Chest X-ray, PA view. Patient: 49 years old, sex M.
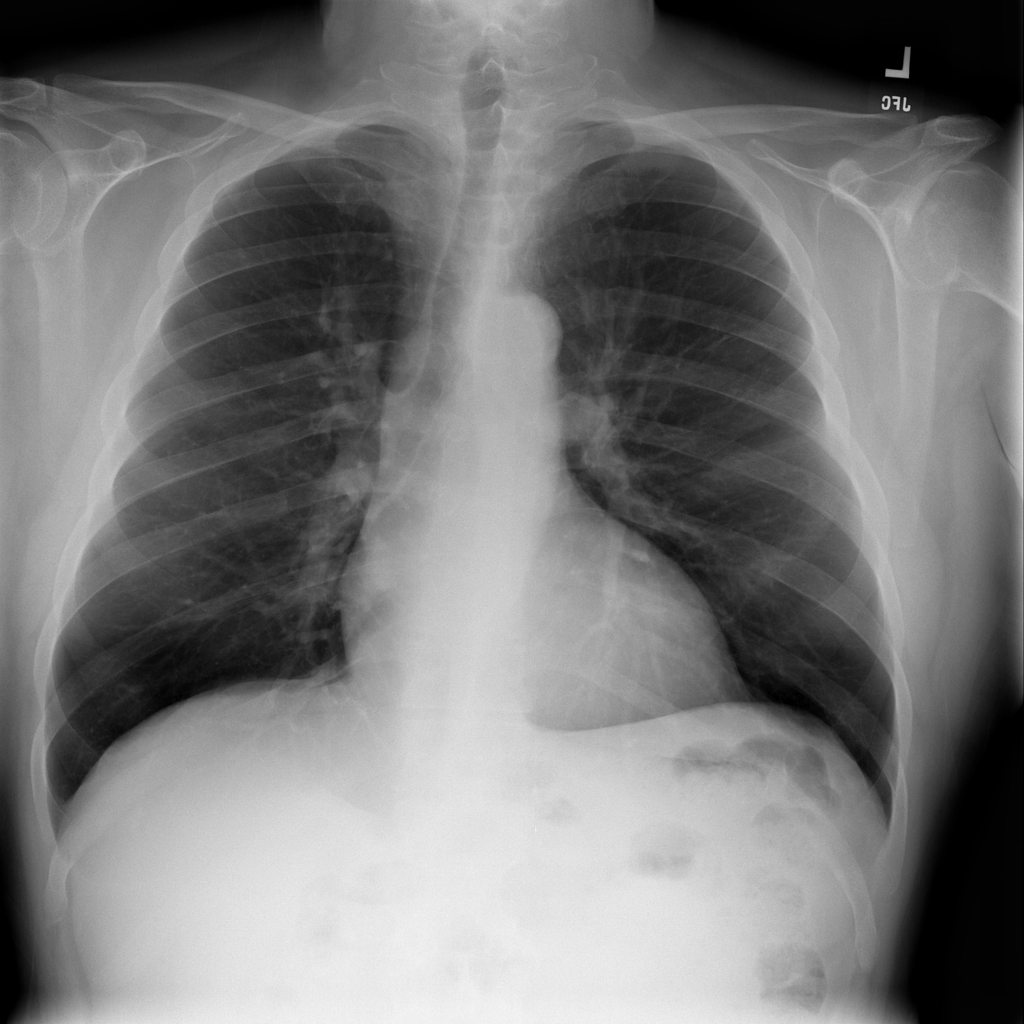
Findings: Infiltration